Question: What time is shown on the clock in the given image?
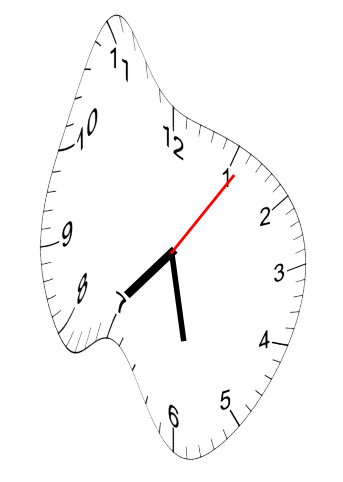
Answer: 07:28:06